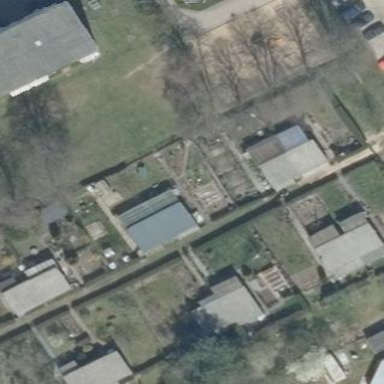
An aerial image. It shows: Allotments area.